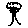
Label: tree